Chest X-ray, AP view. Patient: 57 years old, sex M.
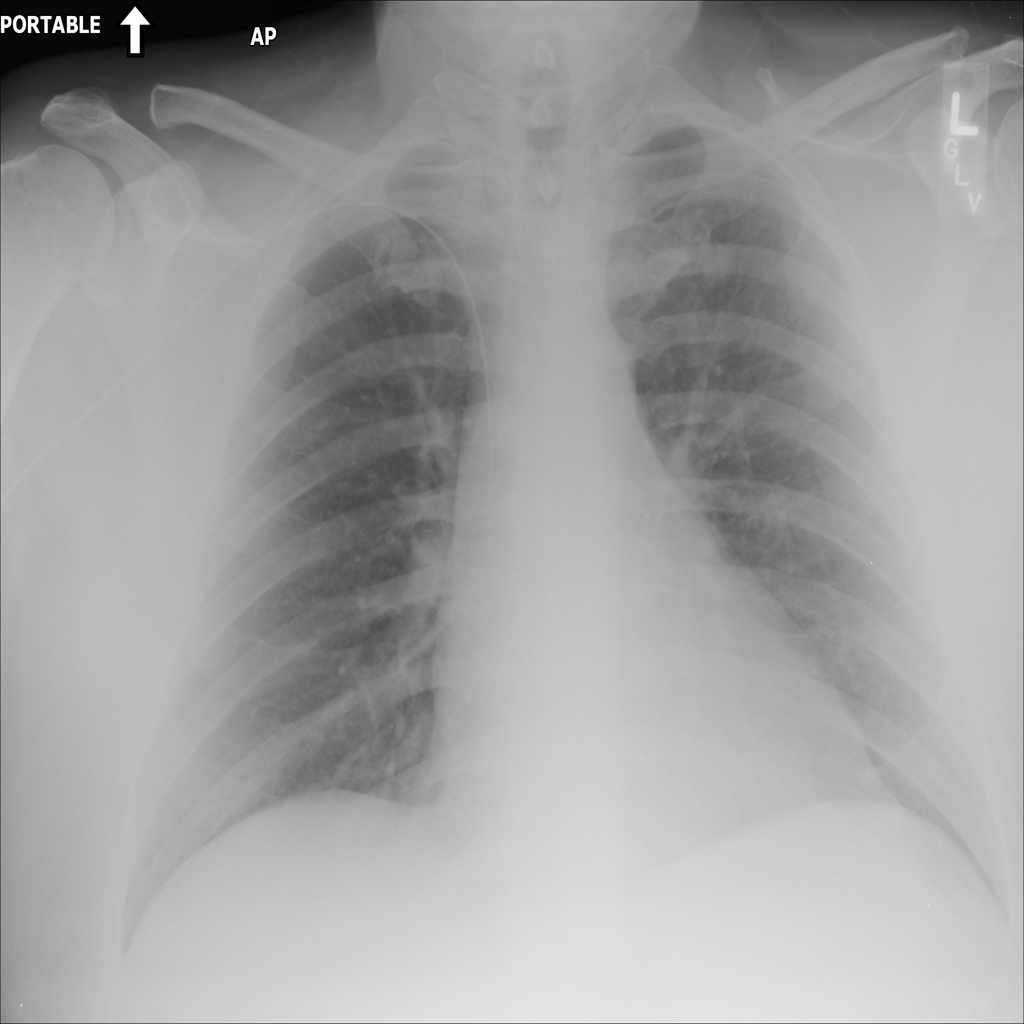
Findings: No Finding